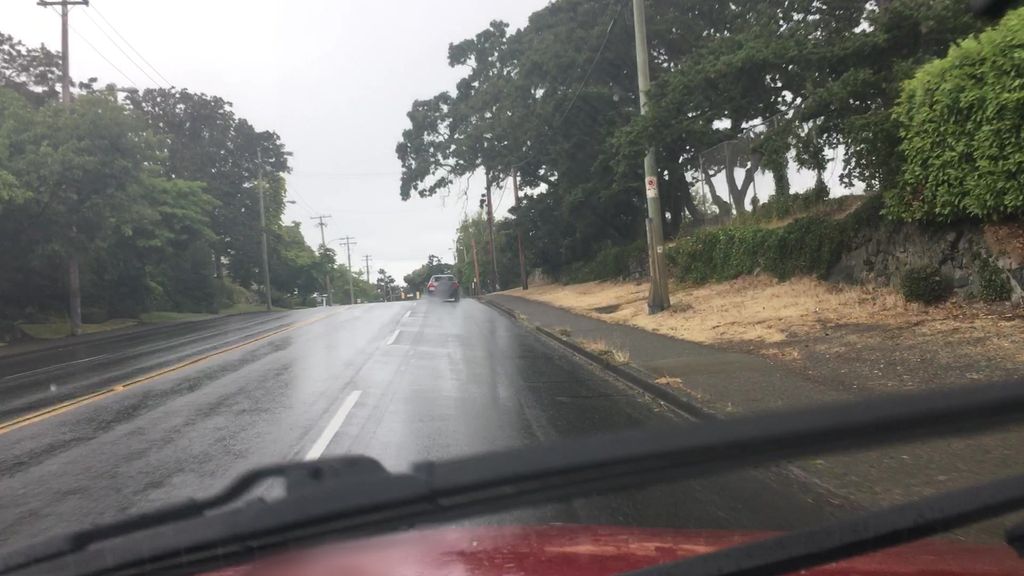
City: victoria